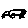
Label: car